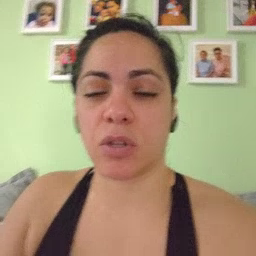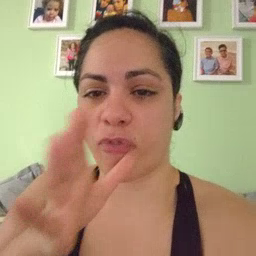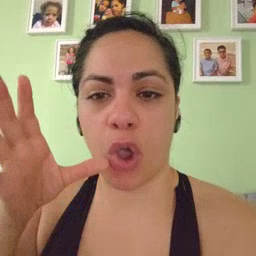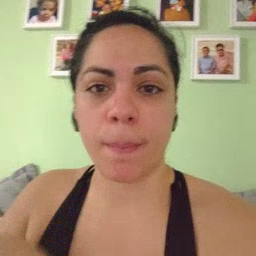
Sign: farm